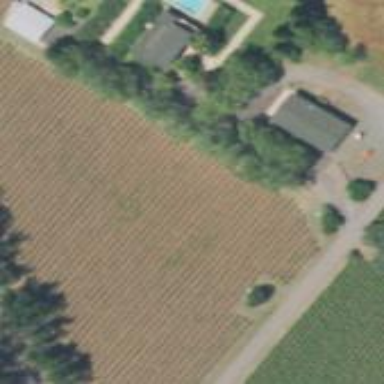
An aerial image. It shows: Vineyard growing grapes.